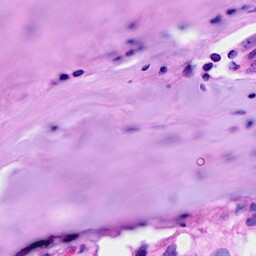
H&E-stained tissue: Breast